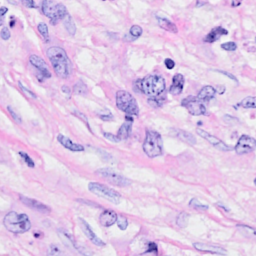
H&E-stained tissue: Breast